Question: I have a simple file with two columns:
'''
1 0.005467
2 0.005333
3 0.005467
4 0.005467
5 0.005600
6 0.005600
7 0.005467
8 0.005467
'''
In the first column I have the x-axis values, while on the second column I have y-axis values. I would like to plot a figure of this data. I wrote a gnuplot script for this:
'''
#!/usr/bin/gnuplot
set xlabel "test"
set ylabel "value"
set grid ytics lt 0 lw 1 lc rgb "#bbbbbb"
set grid xtics lt 0 lw 1 lc rgb "#bbbbbb"
set autoscale
set terminal postscript portrait enhanced mono dashed lw 1 'Helvetica' 14
set style line 1 lt 1 lw 3 pt 3 linecolor rgb "red"
set output 'out.eps'
plot 'data.txt' using 2:1 w points title "tests"
'''
And, the output:

But of course, as a newbie in gnuplot, I have some troubles:
1. How to change the crosses on the fingure into dots?
2. How to change the color of the dots, to let's say, red? ( my command in my gnuplotscript seems not to work at all ...)
3. For the first test the adequate, accurate, exact value is 0.005467 but on my figure it doesnt look like so... I would like to place the dot on my figure for the first, second, third, (so on) test on the exact place, where is appropriate value.
4. How to add a grid to my figure? - SOLVED
5. How to get rid of the ugly text: 'data.txt' using 1:2 and replace it with a legend? - SOLVED
'''
plot 'data.txt' using 1:2 w points title "tests"
'''
'''
set grid ytics lt 0 lw 1 lc rgb "#bbbbbb"
set grid xtics lt 0 lw 1 lc rgb "#bbbbbb"
'''
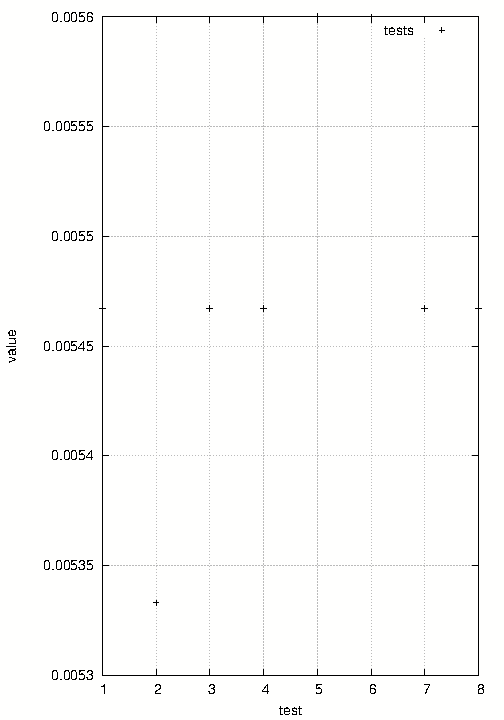
Answer: You should read a bit in the documentation about all your commands!
Several remarks:
If you want colored points, you shouldn't use the 'mono' (i.e. the 'monochrome') option, but rather 'color'.
Your definition of the line style is correct, but in order to use it you must use 'linestyle 1' when plotting. Otherwise the 'linetype 1' is used. Compare:
'''
set style line 1 lt 1 lw 3 pt 3 linecolor rgb "red"
plot x, 2*x linestyle 1
'''
In order to see all the dots of a terminal, use the 'test' command:
'''
set terminal postscript eps enhanced color dashed lw 1 'Helvetica' 14
set output 'test.eps'
test
set output
'''
You see, that for filled dots you must use 'pt 7'.
I'm sure, that the points are shown at the correct values. Use
'''
set ytics add (0.005467)
'''
to see this.